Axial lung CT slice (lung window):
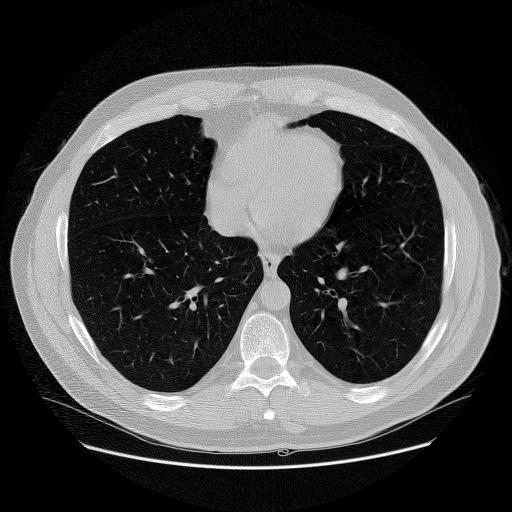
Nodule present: no